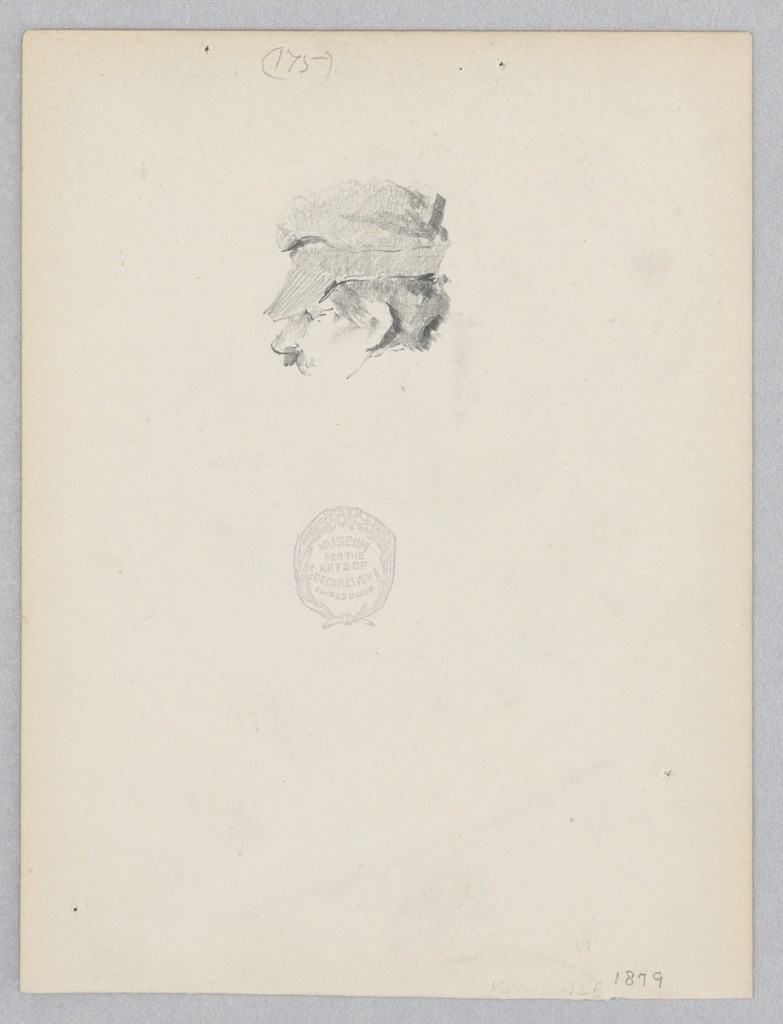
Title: Man
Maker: Robert Frederick Blum, American, 1857–1903
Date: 1879–1880
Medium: Graphite on wove paper
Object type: Drawing
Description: Recto: Partial sketch of a male figure wearing a hat; Verso: Three female figures on steps in front of a building.